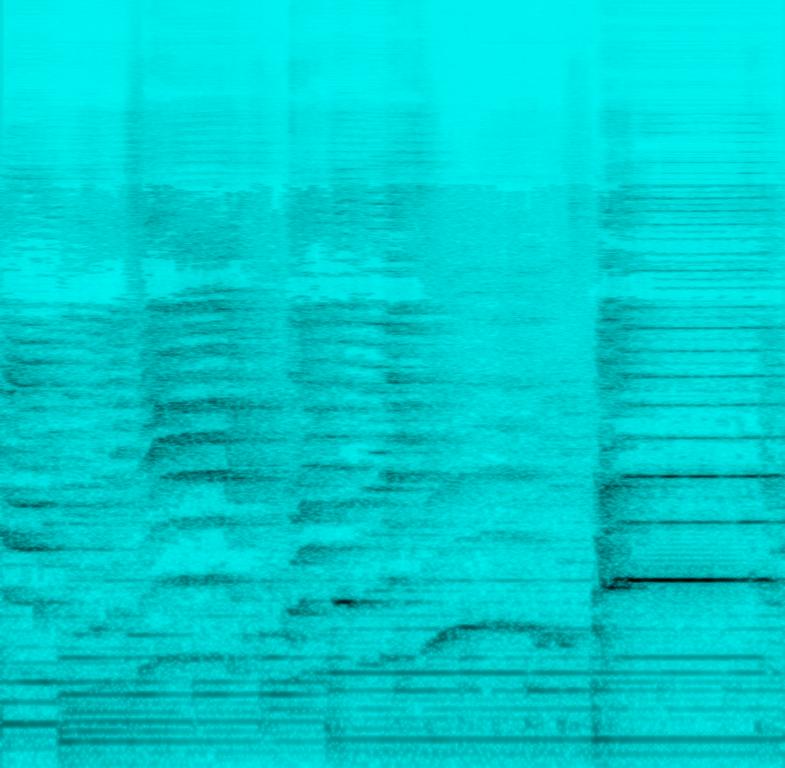
The low quality recording features a passionate male vocal singing over playback instrumental that consists of straight piano chord progression. It is noisy and reverberant, as the singer is singing in a larger room. It sounds emotional, passionate and powerful.